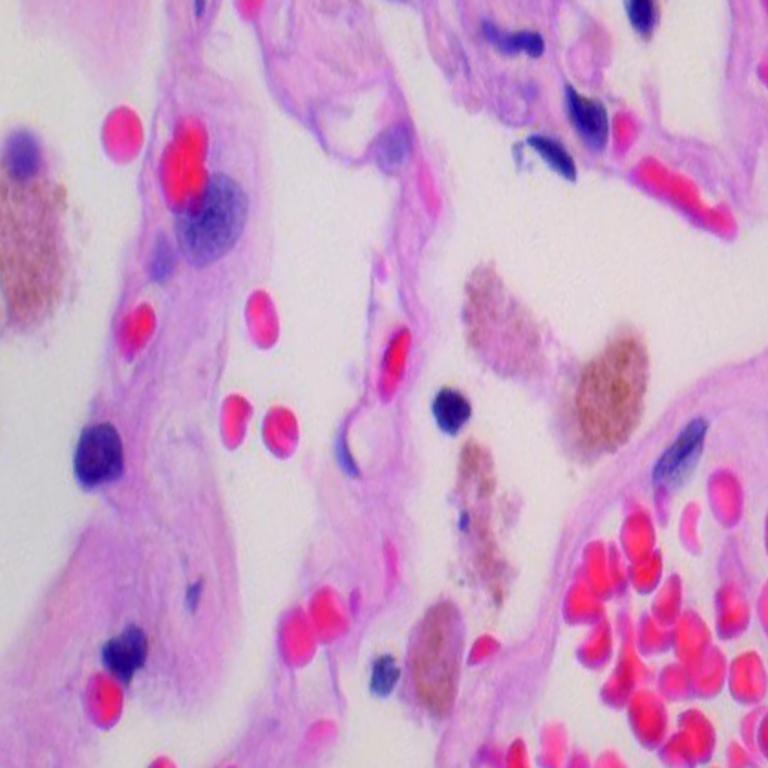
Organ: lung
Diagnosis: benign